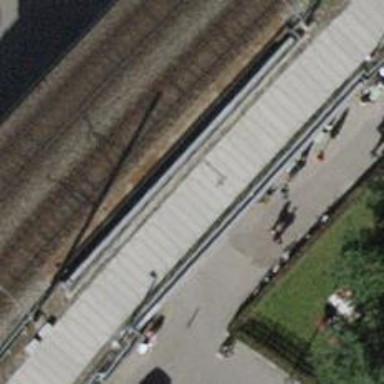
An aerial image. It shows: Viaduct bridge with single electrified railway track featuring contact line.